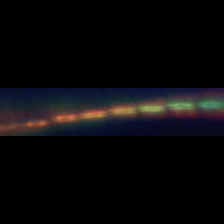
Taxon: Psuedo-nitzschia
Group: Diatoms